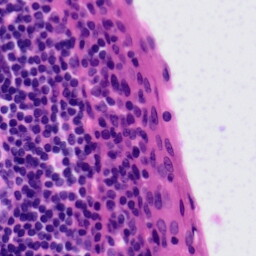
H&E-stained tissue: Tonsil